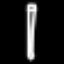
Label: pencil